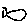
Label: fish